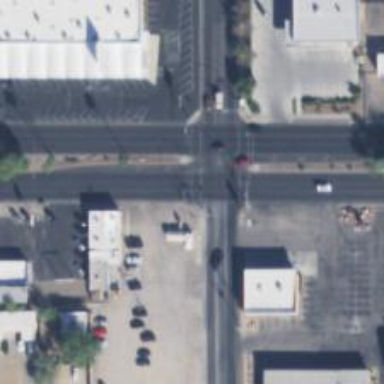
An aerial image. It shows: Marked crossing on the road.